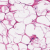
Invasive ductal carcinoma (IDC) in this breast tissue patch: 0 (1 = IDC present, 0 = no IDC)